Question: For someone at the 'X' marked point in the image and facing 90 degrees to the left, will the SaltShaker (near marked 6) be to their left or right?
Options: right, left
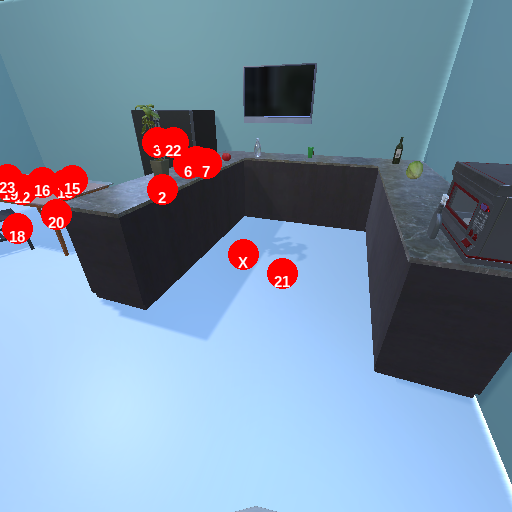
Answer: right